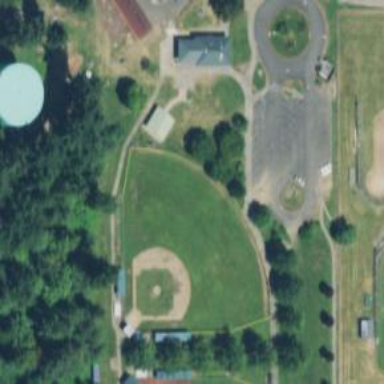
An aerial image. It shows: Baseball pitch for leisure land activities.